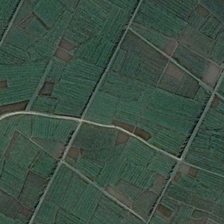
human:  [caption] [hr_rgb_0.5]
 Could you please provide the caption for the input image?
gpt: several small roads are in several pieces of green farmlands .

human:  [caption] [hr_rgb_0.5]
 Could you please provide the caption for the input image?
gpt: several small roads are in several pieces of green farmlands .

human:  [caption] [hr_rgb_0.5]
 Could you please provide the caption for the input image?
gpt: several small roads are in several pieces of green farmlands .

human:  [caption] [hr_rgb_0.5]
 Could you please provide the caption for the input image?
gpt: several small roads are in several pieces of green farmlands .

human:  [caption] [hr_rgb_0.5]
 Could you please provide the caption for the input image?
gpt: several small roads are in several pieces of green farmlands .